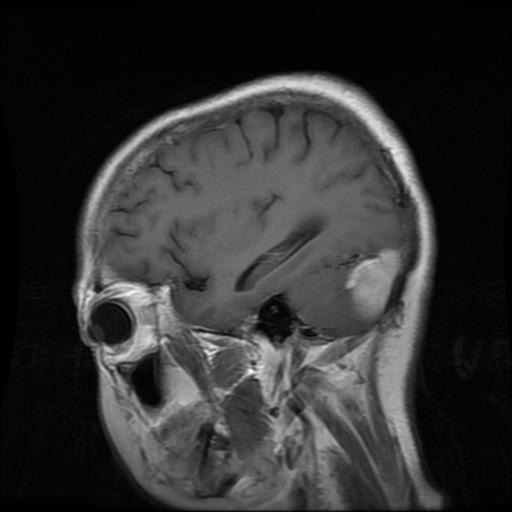
Label: meningioma